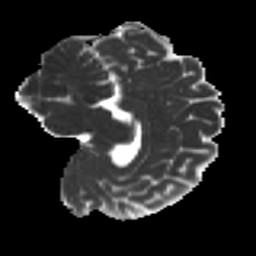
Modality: MD
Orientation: sagittal
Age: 26
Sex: male
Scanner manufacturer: ge
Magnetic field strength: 3 T
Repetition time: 7.8 s
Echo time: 0.0609 s